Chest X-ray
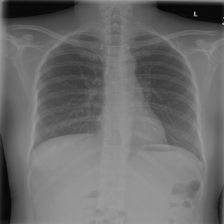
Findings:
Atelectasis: negative
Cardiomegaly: negative
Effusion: negative
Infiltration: positive
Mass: negative
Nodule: negative
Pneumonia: negative
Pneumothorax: negative
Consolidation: negative
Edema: negative
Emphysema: negative
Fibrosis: negative
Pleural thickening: negative
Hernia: negative